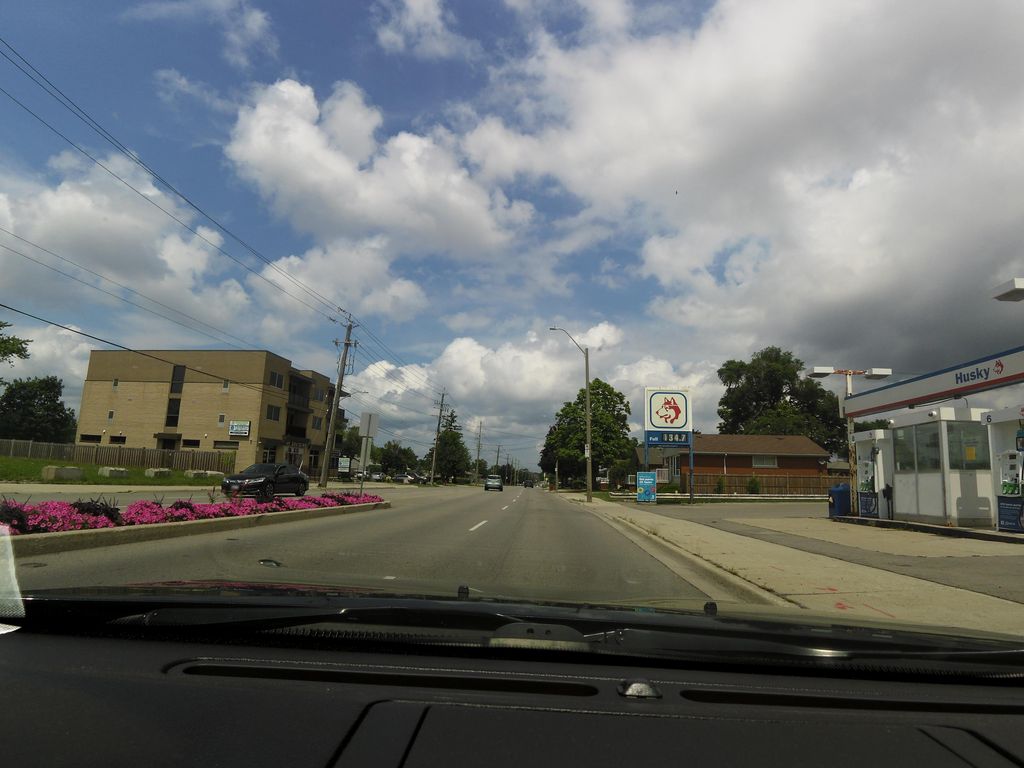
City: hamilton